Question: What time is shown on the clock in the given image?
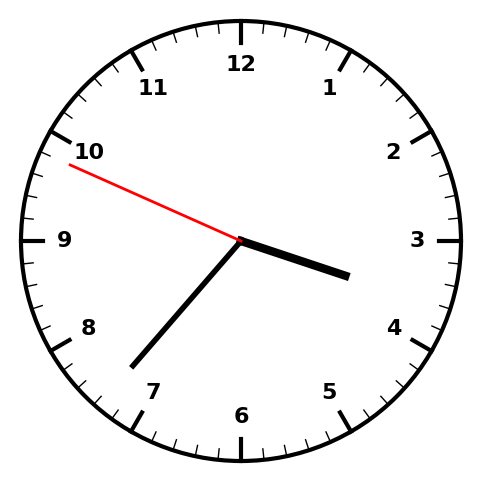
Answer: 03:36:49